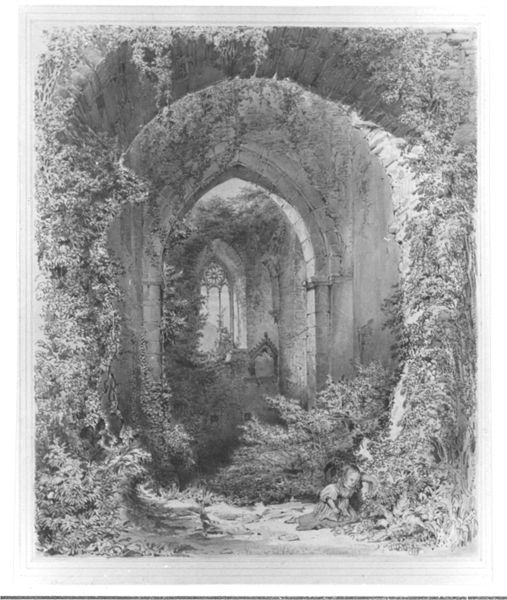
Titel: Im Innern der Burg Landeck bei Emmendingen
Künstler: Carl Ludwig Frommel
Standort: Karlsruhe
Institution: Staatliche Kunsthalle Karlsruhe
Schlagwörter: baum, blätter, dunkel, felsen, gestein, himmel, kopf, laub, schatten, weiß, bäume, grün, landschaft, menschen, mädchen, sitzen, fenster, frau, glas, grau, haar, hell, hintergrund, hut, kleid, licht, pfeiler, raum, schwarz, skizze, stuhl, säule, säulen, tür, vordergrund, zeichnung, dach, gebäude, gras, haus, schloss, tier, tiere, weg, hochformat, alt, jung, alte, architektur, arm, gesicht, mensch, rahmen, stein, steine, trauer, einsamkeit, erde, natur, strauch, busch, büsche, einsam, gebüsch, kirche, sträucher, boden, haare, sitzend, decke, drei, kind, blatt, pflanze, pflanzen, gotik, höhle, puffärmel, rechts, traurig, wald, kinder, garten, ranken, holzschnitt, magd, ruhig, sommer, ruhe, kauern, liegen, schlafen, düster, ansicht, bogen, italien, perspektive, zwei, studie, sammeln, verlassen, mauer, grafik, graphik, hecke, klein, idylle, pilaster, saal, rundbogen, kuppel, stille, friedrich, romantik, wild, spitz, weib, spielen, durchgang, farn, tiefe, lichteinfall, nadel, allein, junge, liegend, gewächs, geheimnisvoll, tor, halle, foto, fotografie, bögen, versteckt, verfall, flechten, spiel, eingang, gang, arkade, ruine, krabbe, gewölbe, offen, burg, durchblick, bla, kloster, rundfenster, torbogen, idyll, mauerwerk, moos, traum, hocken, druck, schwarz weiss, holzstich, radierung, stich, scharz, knien, bleistift, moder, tanne, altar, arkaden, hauptschiff, kathedrale, rom, ranke, kleidchen, spielend, gewächse, gemäuer, tore, kirchenschiff, kreuzrippengewölbe, sarg, bewachsen, efeu, gotisch, kanzel, rosette, spitzbogen, spitzbögen, grab, mauern, romantisch, dickicht, knieend, mittelalter, märchen, apsis, kirchenraum, rundbögen, grotte, kapelle, bettler, wildnis, versteck, abtei, zurückgezogen, gothik, kupferstich, schäfer, unheimlich, fantasie, verlaufen, gothisch, planze, durck, tunnel, masswerk, verfallen, zerfall, verwachsen, bauwerk, kreuzgang, wachsen, bewuchs, suche, zeichung, friedlich, wölbung, überwuchert, torbögen, spitzgiebel, fensterrose, dreigliedrig, zeicnung, gotisches fenster, dreipaß, kirchenfenster, spitzfenster, verwunschen, kletterpflanzen, geischt, verwildert, schlingpflanzen, märchenhaft, romantk, sublim, einsturz, verwuchert, wuchern, masswer, ornamen, geheim, finden, runie, kirchenruine, trauernd, stahlstich, album, naur, zugewachsen, klause, ark, fensterrosette, eingewachsen, überwachsen, traumwelt, friedrch, spile, sptizbogen, neunzehntes, 19. jahrhundert, n, naturszene, kleines mädchen, 19.jh, kartause, winzig!, vertseckt, verwilderung, plänze, zeichnu g, dungkel, gorbogen, kirschenschiff, erobert, spielendes mädchen, bonden, blätter natur, altes gemäuer, mägdelein, renaturiert, spitzpass